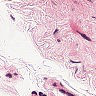
Metastatic tissue present: no